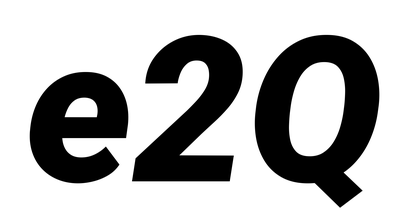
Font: Roboto-Italic_Black_Italic